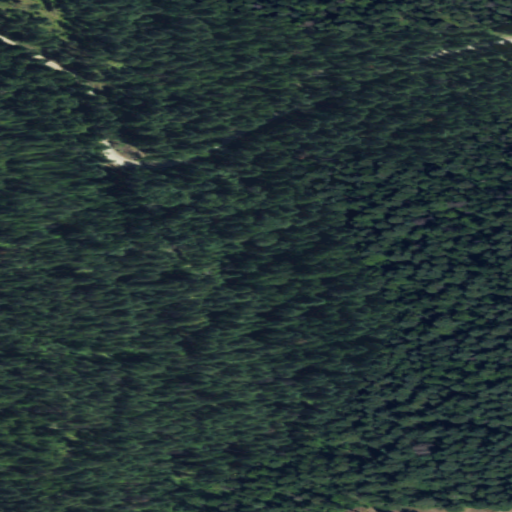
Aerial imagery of valley in Washington named Binger Canyon containing evergreen forest, open development, and shrub